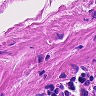
Metastatic tissue present: no